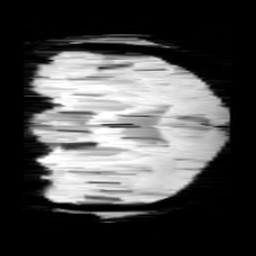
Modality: minIP
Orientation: coronal
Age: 12
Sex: male
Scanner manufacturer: siemens
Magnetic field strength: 3 T
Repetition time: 0.027 s
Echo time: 0.02 s